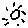
Label: sun